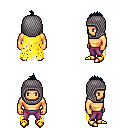
a pixel art fantasy rpg character, male body template, human, tanned skin, yellow tattered cape, magenta pants, raven mohawk hairstyle, chain hood, gold boots, four views (front, back, left, right), 2x2 character sprite sheet, small pixel art, hard edges, no anti-aliasing